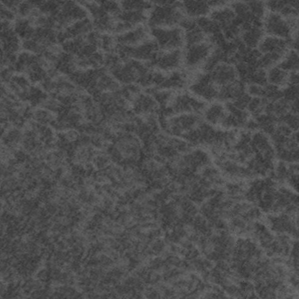
Label: frost